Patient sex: M
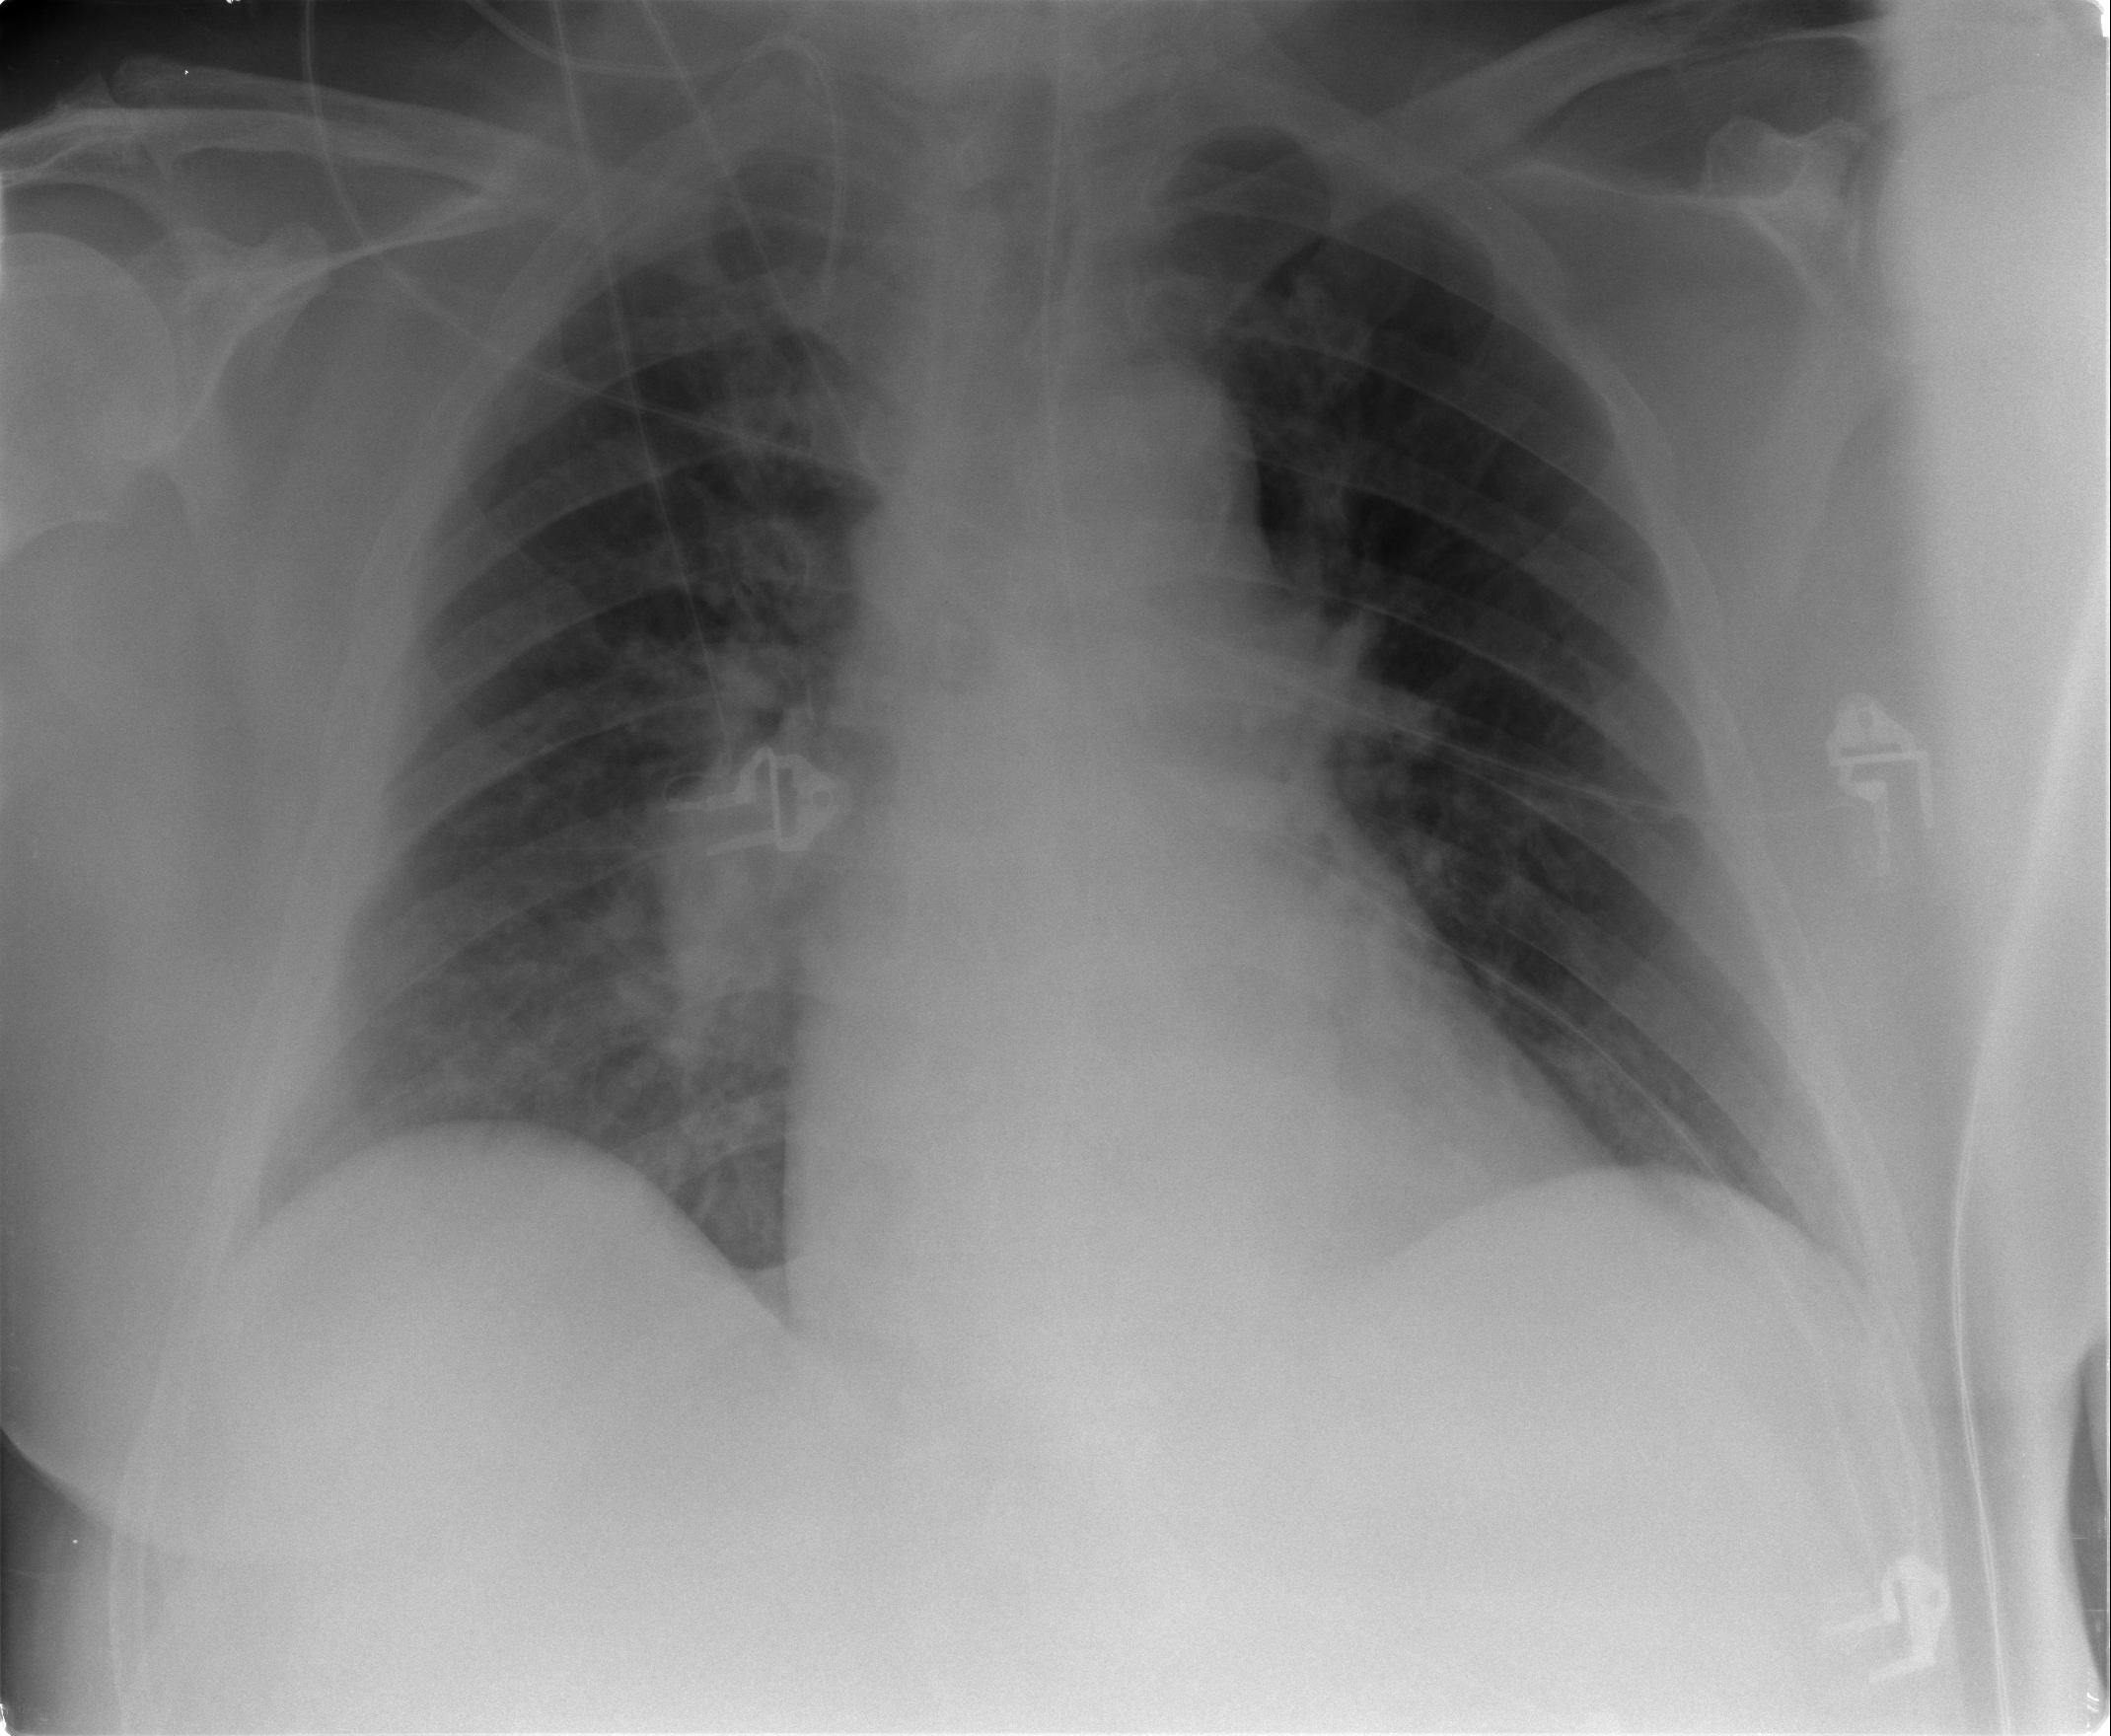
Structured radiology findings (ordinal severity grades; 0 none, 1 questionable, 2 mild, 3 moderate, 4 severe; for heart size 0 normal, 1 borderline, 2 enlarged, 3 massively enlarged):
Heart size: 1
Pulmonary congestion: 2
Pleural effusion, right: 0
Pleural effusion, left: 0
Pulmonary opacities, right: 0
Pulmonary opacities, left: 0
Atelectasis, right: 1
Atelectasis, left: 0